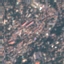
Land use / land cover class: Residential